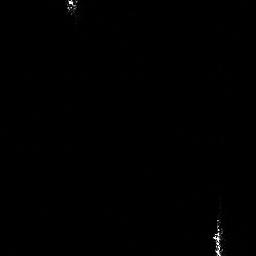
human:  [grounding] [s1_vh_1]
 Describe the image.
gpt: In the satellite image, there is  <ref>1 medium ship </ref> <box>[[80, 83, 87, 99, 0]]</box> located at bottom right.